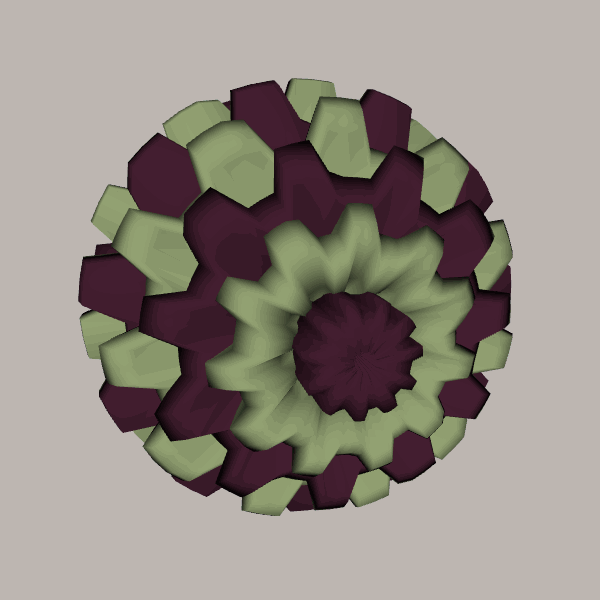
Background: light